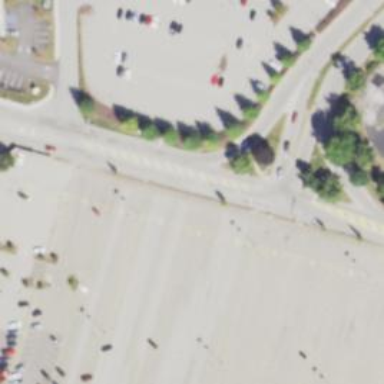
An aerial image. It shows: Tertiary link road with asphalt surface.